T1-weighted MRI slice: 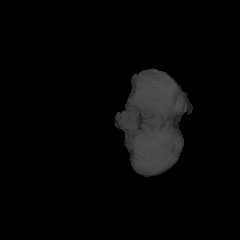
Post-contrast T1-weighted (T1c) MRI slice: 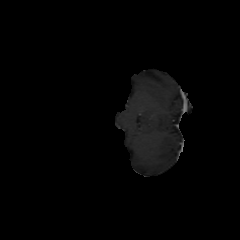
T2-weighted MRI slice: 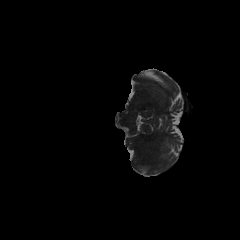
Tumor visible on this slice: no